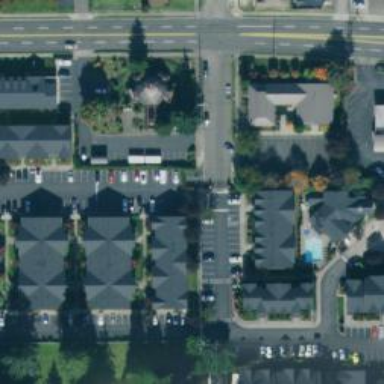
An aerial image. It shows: Parking space.